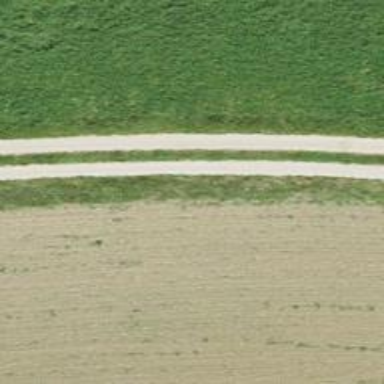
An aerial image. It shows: Gravel track with grade2 tracktype.